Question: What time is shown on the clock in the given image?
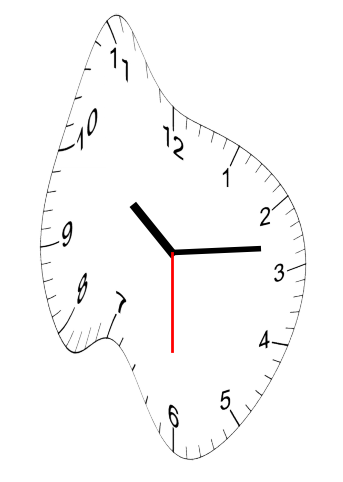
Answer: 10:13:30